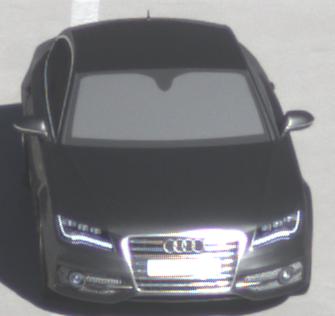
Make: Audi
Model: S7 Sportback cod
Detailed model: S7 (4G) Sportback
Model produced from: 2012/06
Model produced until: 2014/05
Doors: 5
Color: gray
Road condition: dry road
Daytime: morning or afternoon
Contrast: high contrast